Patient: sex F, age 65
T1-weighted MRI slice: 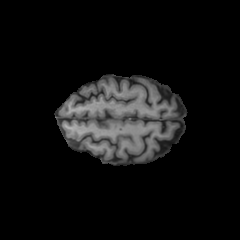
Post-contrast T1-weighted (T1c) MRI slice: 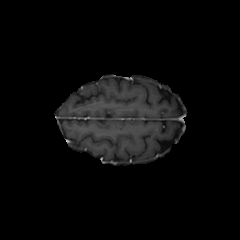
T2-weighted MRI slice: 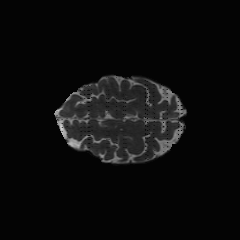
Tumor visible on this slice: no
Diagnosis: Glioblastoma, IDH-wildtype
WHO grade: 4